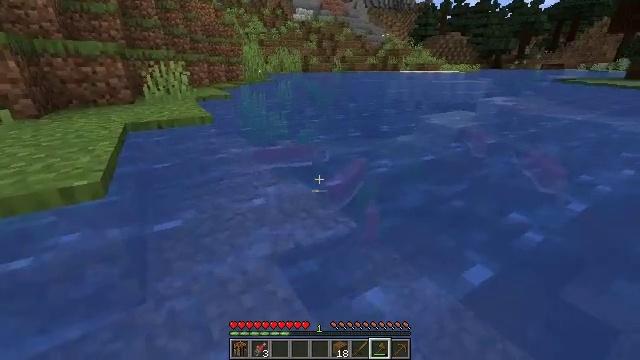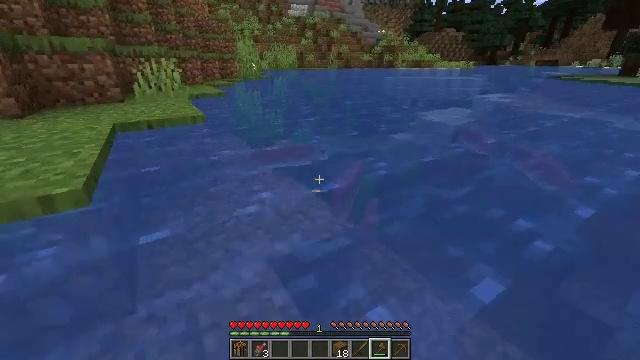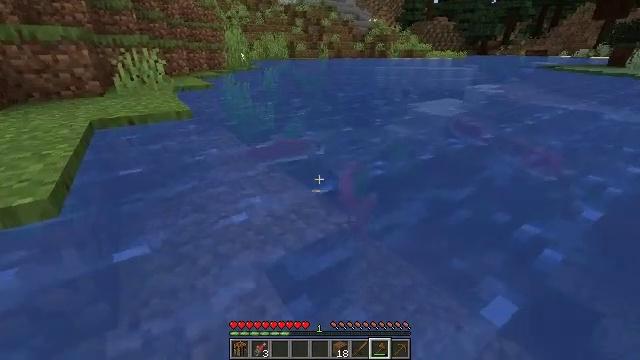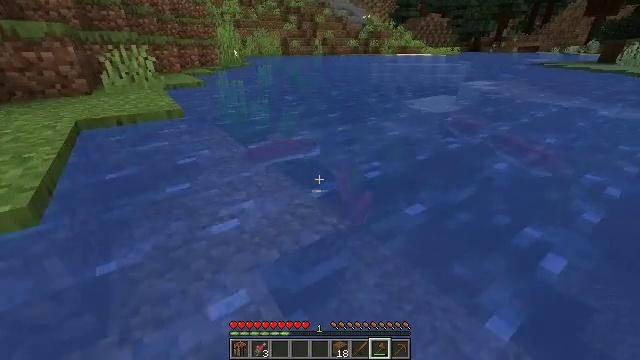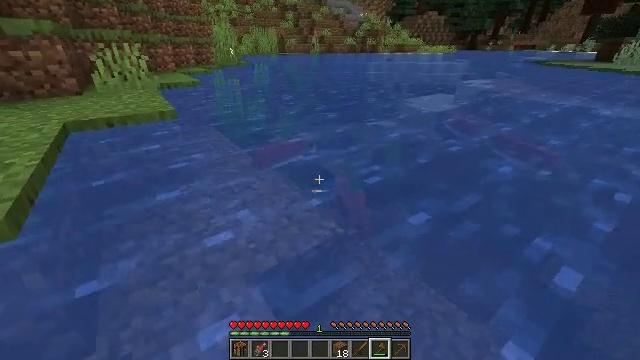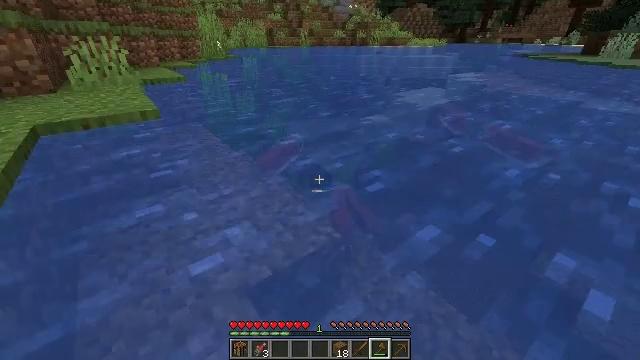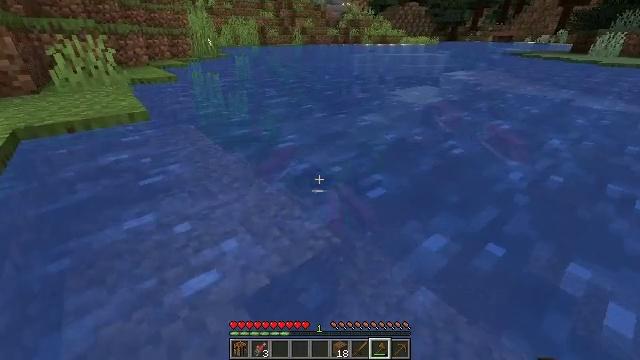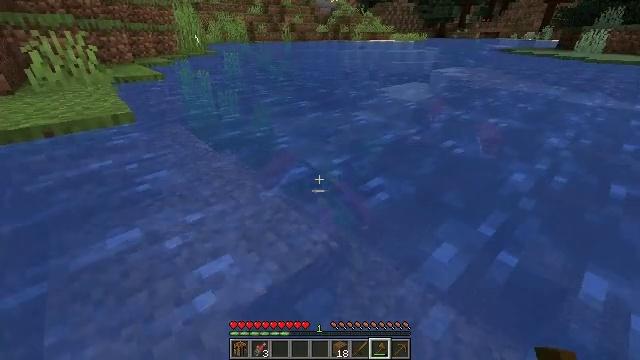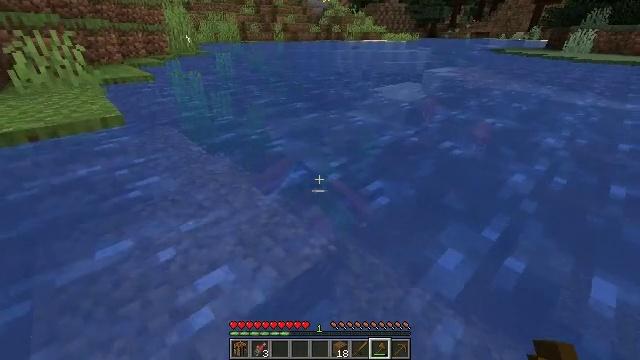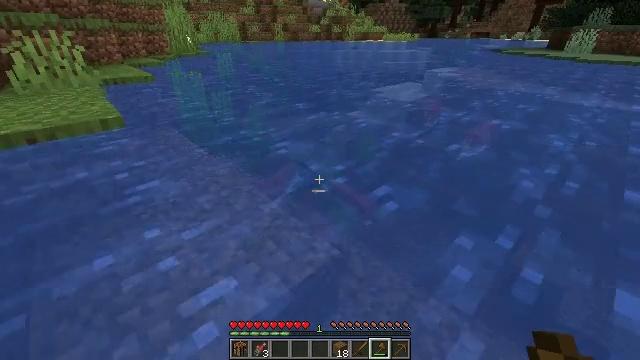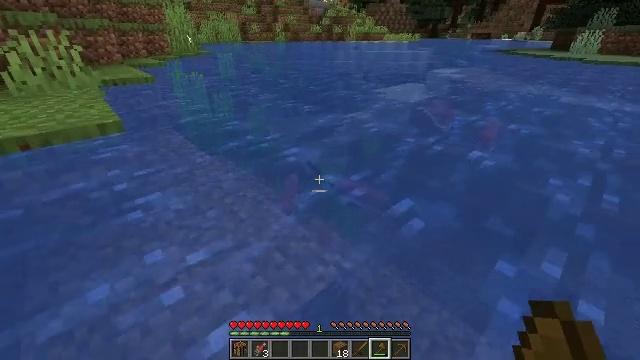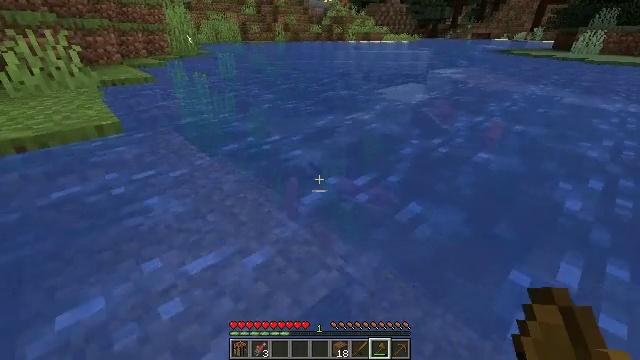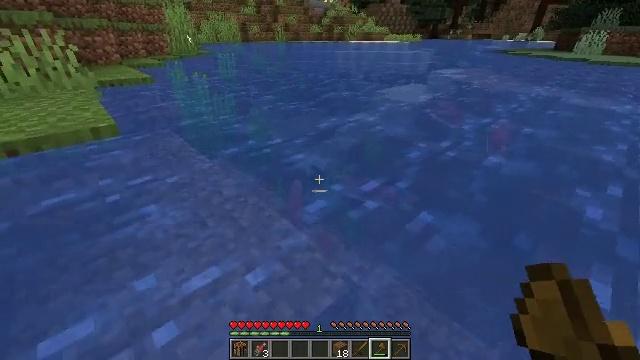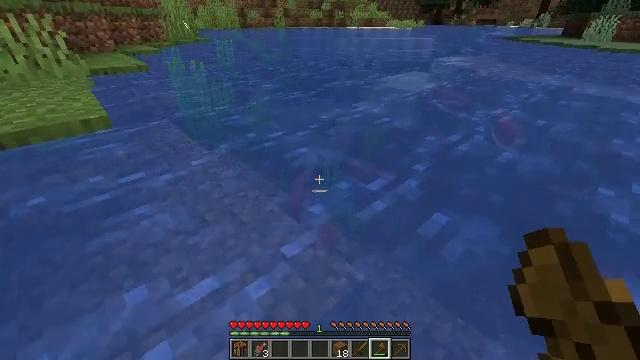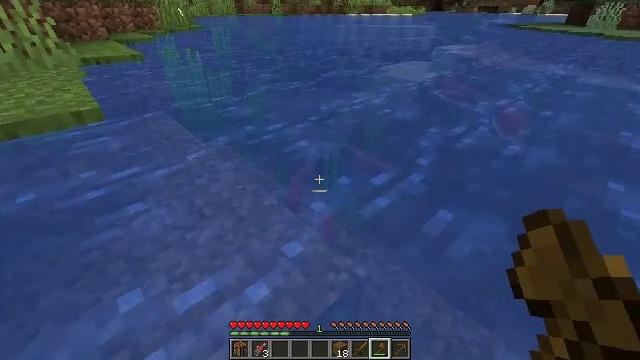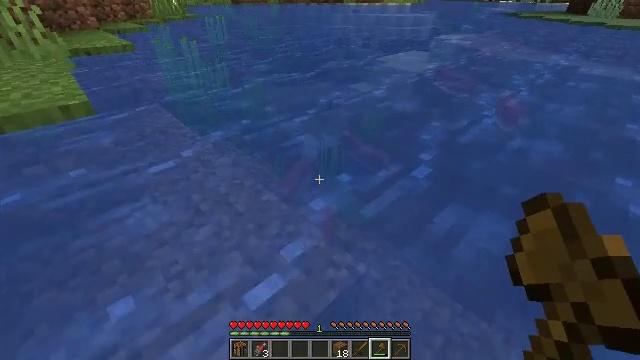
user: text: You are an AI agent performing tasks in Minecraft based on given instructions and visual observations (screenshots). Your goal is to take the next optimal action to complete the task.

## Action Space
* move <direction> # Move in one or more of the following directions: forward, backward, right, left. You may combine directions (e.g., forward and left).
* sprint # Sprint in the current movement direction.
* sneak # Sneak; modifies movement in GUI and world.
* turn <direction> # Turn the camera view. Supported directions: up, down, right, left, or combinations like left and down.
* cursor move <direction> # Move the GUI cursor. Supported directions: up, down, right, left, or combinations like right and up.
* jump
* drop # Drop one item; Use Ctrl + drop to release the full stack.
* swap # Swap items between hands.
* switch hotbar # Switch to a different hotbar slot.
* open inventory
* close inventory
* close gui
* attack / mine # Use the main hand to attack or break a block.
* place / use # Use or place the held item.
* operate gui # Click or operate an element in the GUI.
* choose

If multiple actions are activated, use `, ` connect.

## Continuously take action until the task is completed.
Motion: motion action
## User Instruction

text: Fish and kill the salmon.
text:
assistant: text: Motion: move forward
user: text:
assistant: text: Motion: move forward, turn right and down
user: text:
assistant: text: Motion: move forward, turn right
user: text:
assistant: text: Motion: move forward and move left
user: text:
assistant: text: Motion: move forward and move left, turn right and down
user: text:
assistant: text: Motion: move forward and move left, turn right
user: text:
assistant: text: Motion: move forward and move left, turn right
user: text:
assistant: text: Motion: move forward and move left, turn right
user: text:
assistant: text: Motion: move forward and move left
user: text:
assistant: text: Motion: move forward
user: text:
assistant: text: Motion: move forward
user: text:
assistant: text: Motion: move forward
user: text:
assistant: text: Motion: move forward, turn down
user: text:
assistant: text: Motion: move forward, turn down
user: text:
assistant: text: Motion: move forward, turn down
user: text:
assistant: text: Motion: move forward, turn right and down
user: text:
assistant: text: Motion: move forward, turn right and down
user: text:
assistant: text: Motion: move forward, turn down
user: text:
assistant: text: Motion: move forward, turn down
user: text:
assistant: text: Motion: move forward, turn down
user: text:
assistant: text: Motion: move forward
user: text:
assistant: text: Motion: no_op
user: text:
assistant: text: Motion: turn right and down
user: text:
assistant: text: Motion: no_op
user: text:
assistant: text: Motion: no_op
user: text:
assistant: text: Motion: move forward, attack / mine
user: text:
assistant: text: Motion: move forward, attack / mine
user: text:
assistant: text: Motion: move forward
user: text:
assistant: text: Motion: move forward
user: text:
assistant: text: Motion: move forward